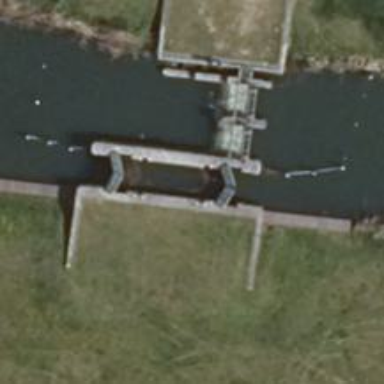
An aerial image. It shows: Lock gate along waterway.